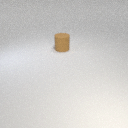
large brown rubber cylinder